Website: home-depot
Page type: customer-info-address
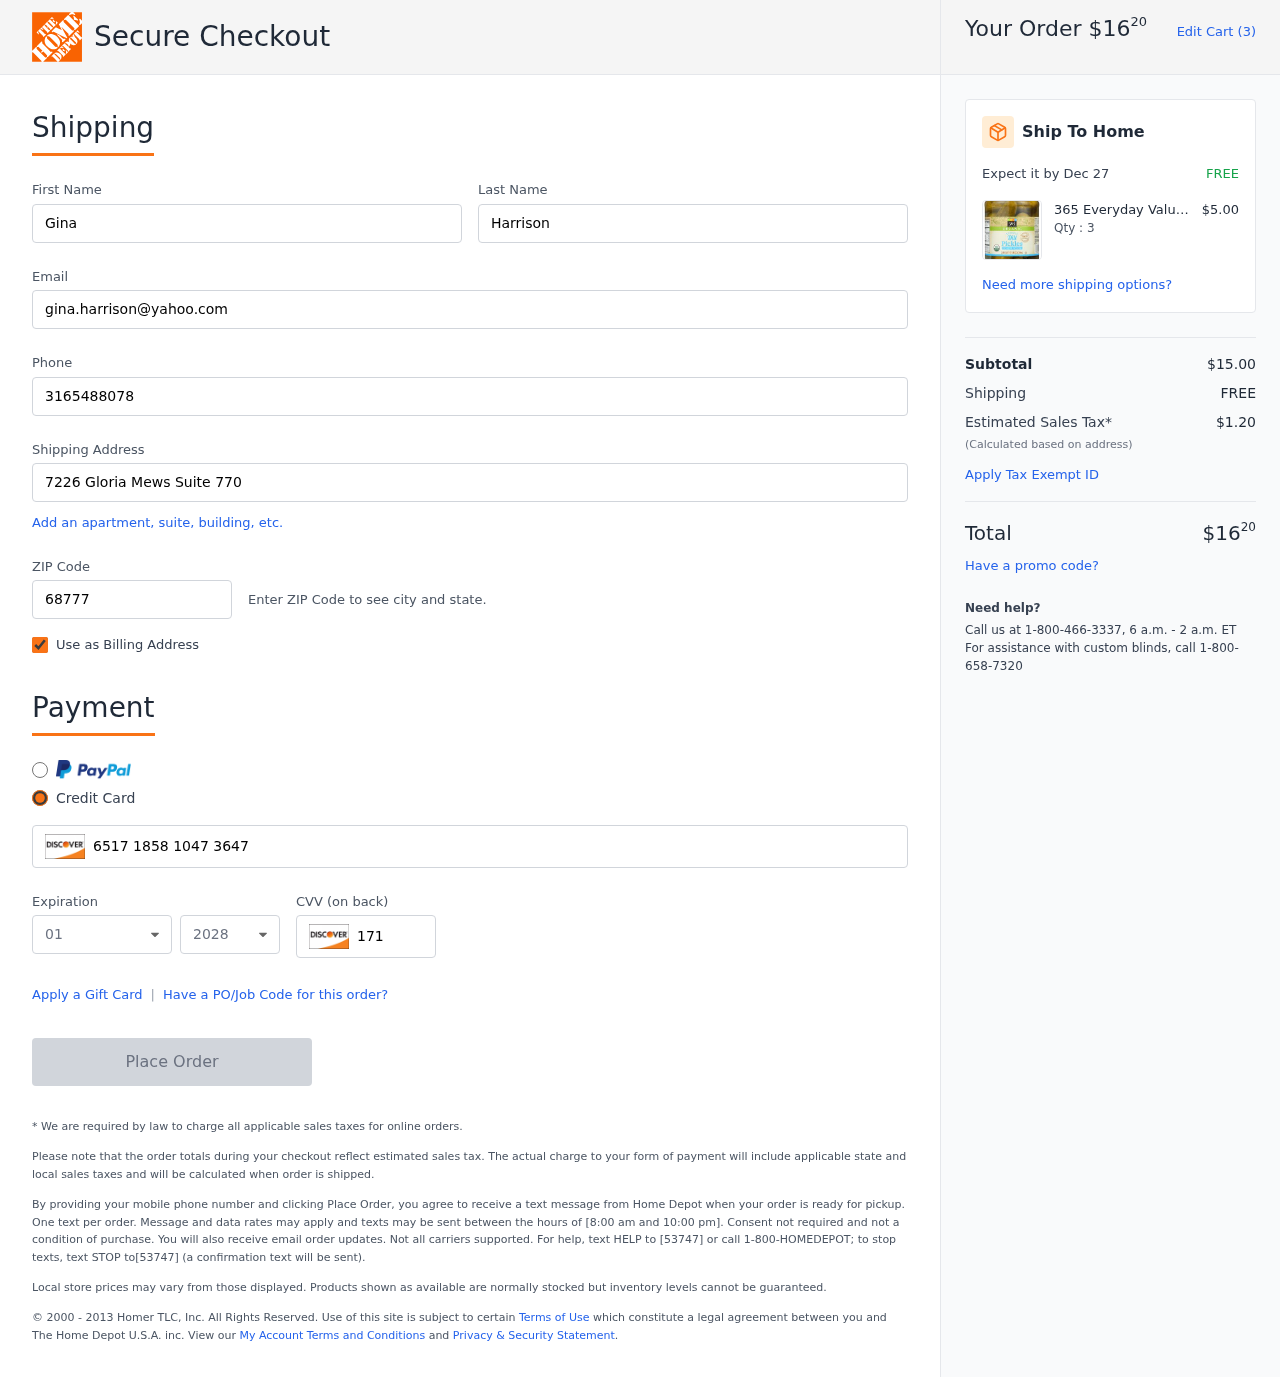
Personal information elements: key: PII_CARD_CVV
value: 171
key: PII_CARD_EXPIRY_MONTH
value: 01
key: PII_CARD_EXPIRY_YEAR
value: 28
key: PII_CARD_NUMBER
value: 6517 1858 1047 3647
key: PII_EMAIL
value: gina.harrison@yahoo.com
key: PII_FIRSTNAME
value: Gina
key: PII_LASTNAME
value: Harrison
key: PII_PHONE
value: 3165488078
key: PII_POSTCODE
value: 68777
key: PII_STREET
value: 7226 Gloria Mews Suite 770
Product elements: key: PRODUCT1_BRAND
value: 365 Everyday Value
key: PRODUCT1_NAME
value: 365 Everyday Value, Organic Dill Pickles, 24 fl oz
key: PRODUCT1_NAME
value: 365 Everyday Value, ...
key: PRODUCT1_PRICE
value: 5
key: PRODUCT1_QUANTITY
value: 3
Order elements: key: ORDER_TOTAL
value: $1620
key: ORDER_NUM_ITEMS
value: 3
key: ORDER_DELIVERY_DATE
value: Dec 27
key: ORDER_SUBTOTAL
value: $15.00
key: ORDER_SHIPPING_COST
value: FREE
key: ORDER_TAX
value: $1.20